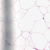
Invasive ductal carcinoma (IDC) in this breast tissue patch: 0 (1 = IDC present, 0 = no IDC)